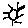
Label: sun